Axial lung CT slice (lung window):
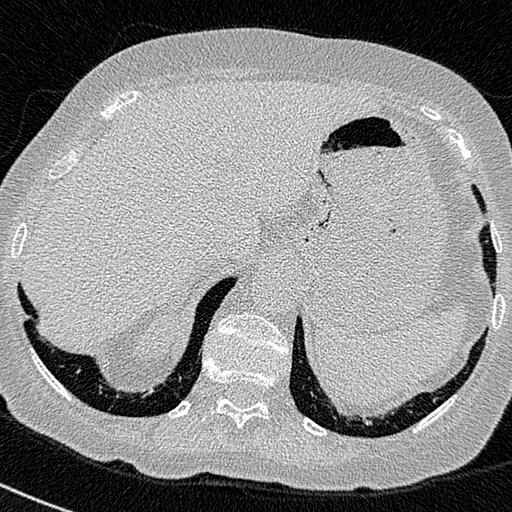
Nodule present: no